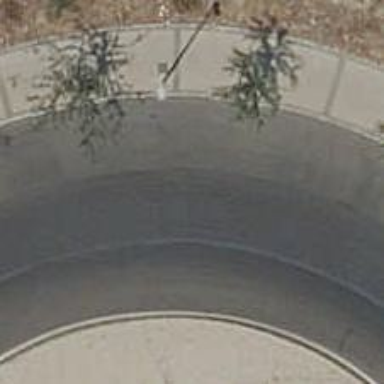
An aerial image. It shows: Roundabout on residential road.